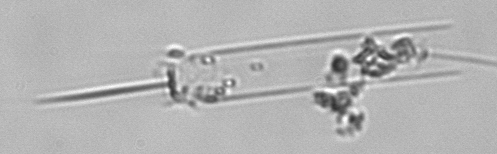
Label: Ditylum_brightwellii